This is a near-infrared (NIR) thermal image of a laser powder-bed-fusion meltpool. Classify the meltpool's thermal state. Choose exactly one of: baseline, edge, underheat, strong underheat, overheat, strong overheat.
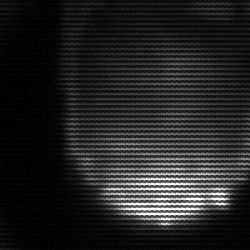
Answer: edge